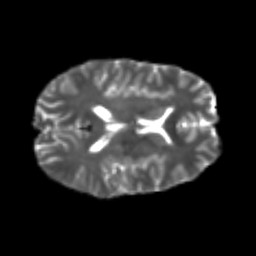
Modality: T2w
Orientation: axial
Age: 26
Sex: male
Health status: healthy
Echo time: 0.074 s